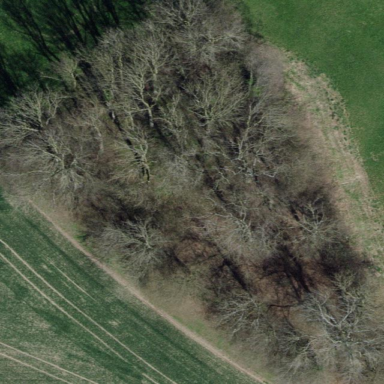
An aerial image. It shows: Forest area.